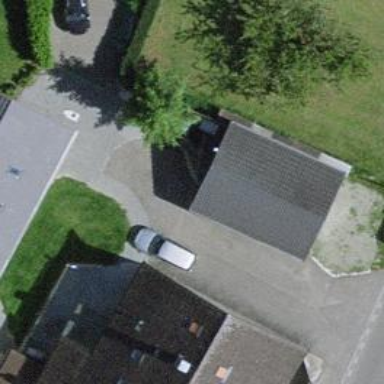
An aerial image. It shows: Garage.